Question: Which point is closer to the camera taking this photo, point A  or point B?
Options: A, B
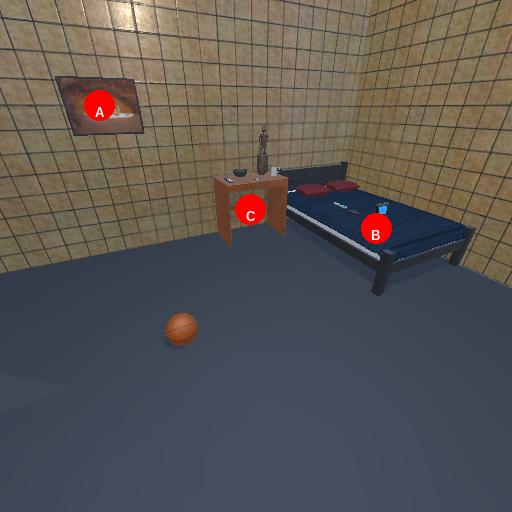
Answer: A